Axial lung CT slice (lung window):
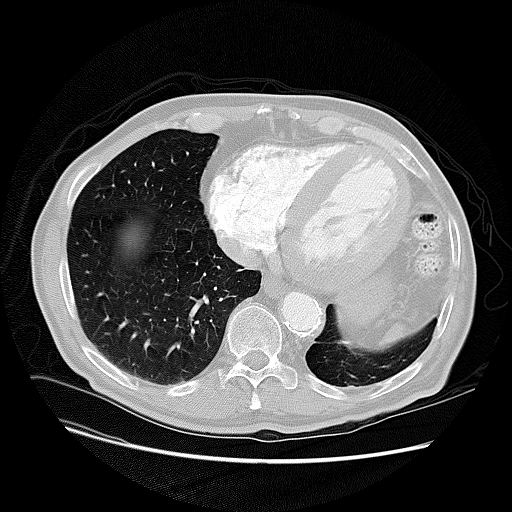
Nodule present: no